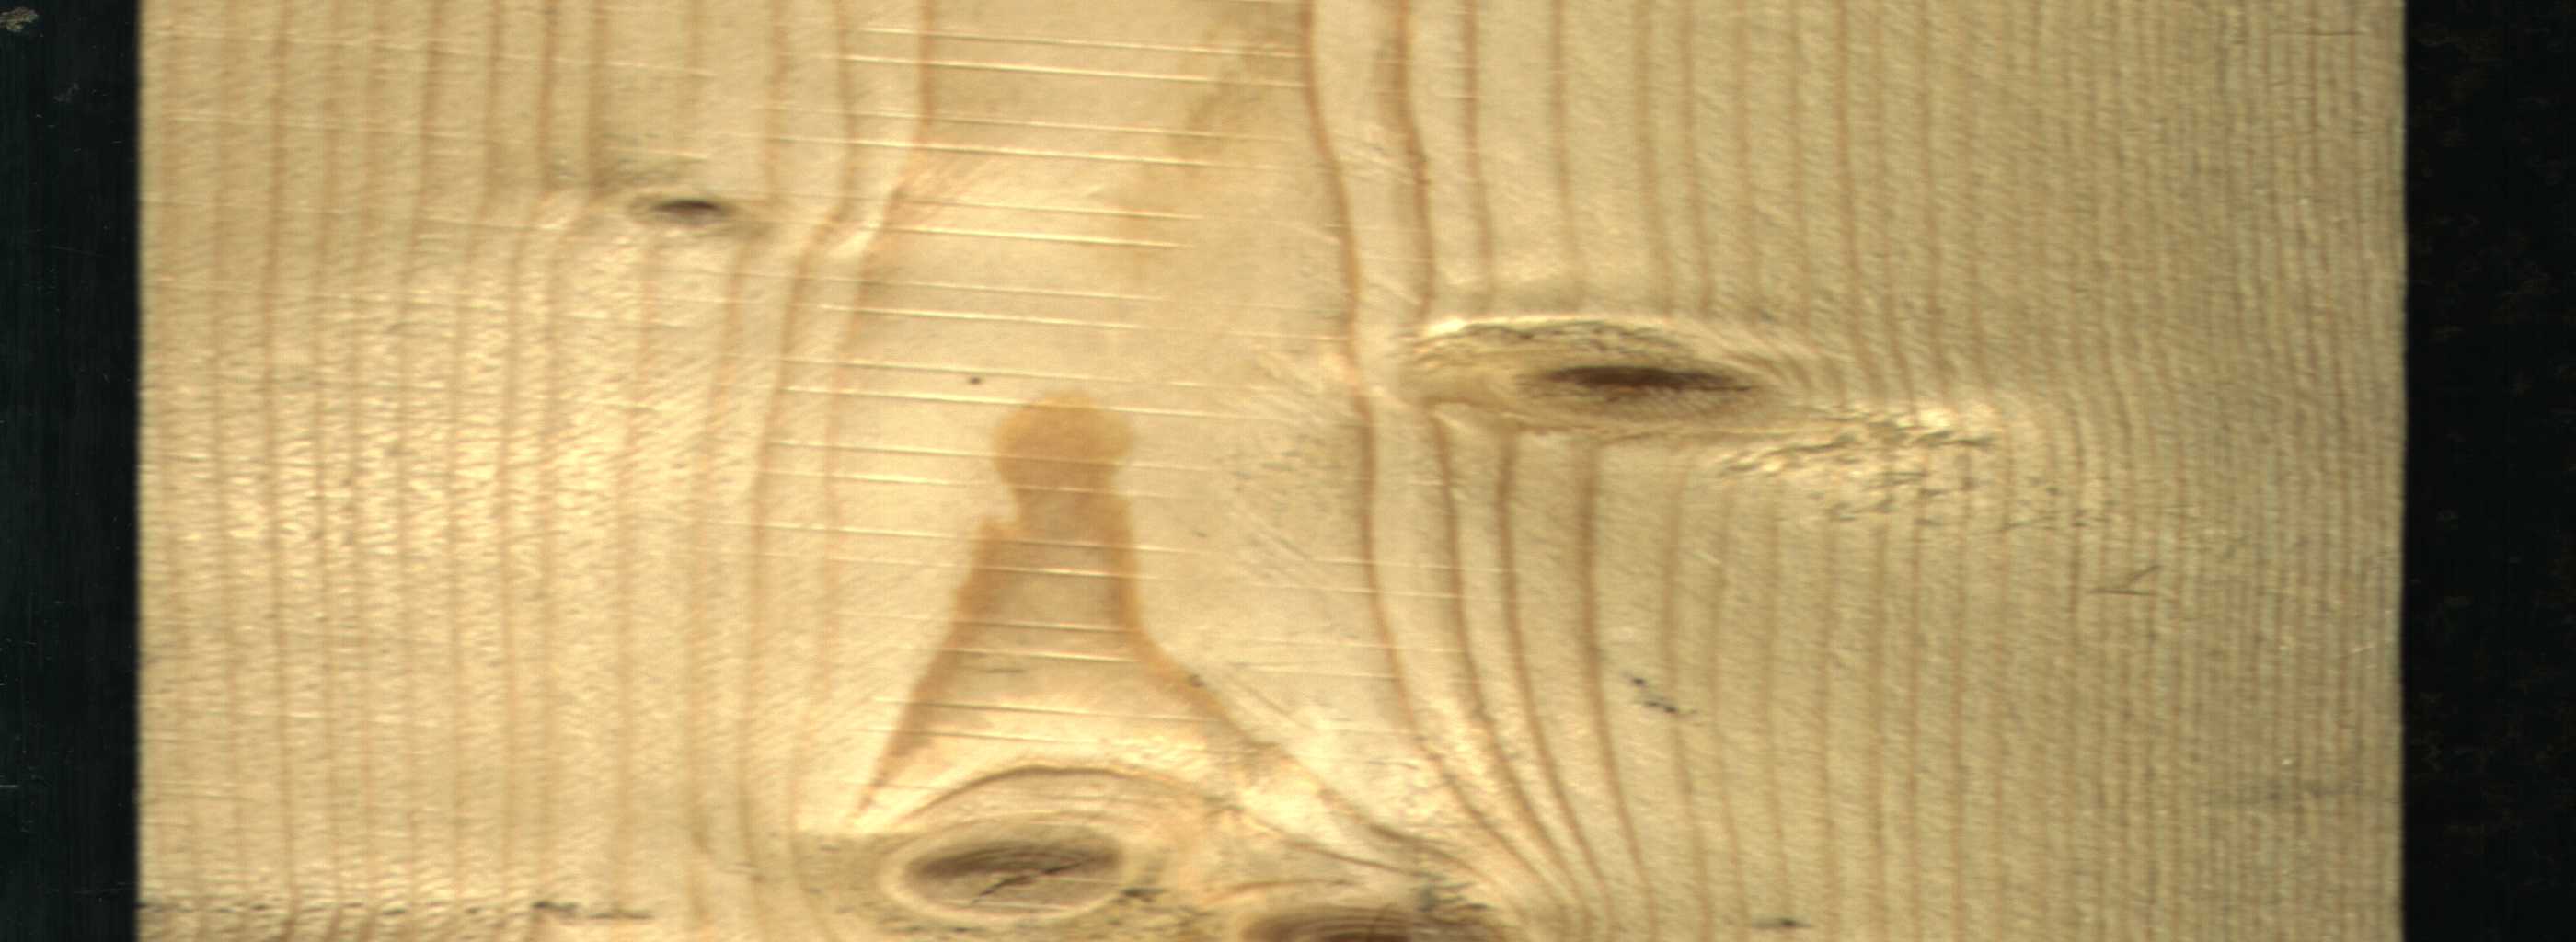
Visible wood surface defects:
knot_with_crack
Live_Knot
Live_Knot
Live_Knot
Live_Knot